Field crop: maize
Growth stage: 1
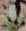
Species: datura